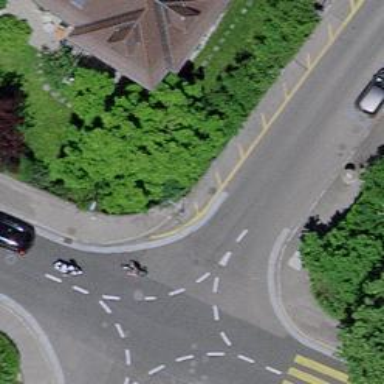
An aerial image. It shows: Kerb barrier.